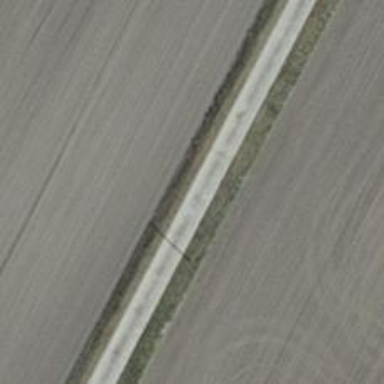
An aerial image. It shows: Unclassified road with concrete surface.